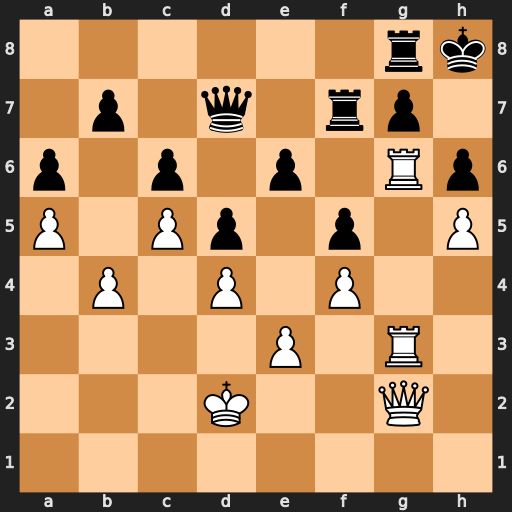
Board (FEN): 6rk/1p1q1rp1/p1p1p1Rp/P1Pp1p1P/1P1P1P2/4P1R1/3K2Q1/8
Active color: w
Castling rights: -
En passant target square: -
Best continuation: Rxh6+ gxh6 Rxg8+ Kh7 Qg6#